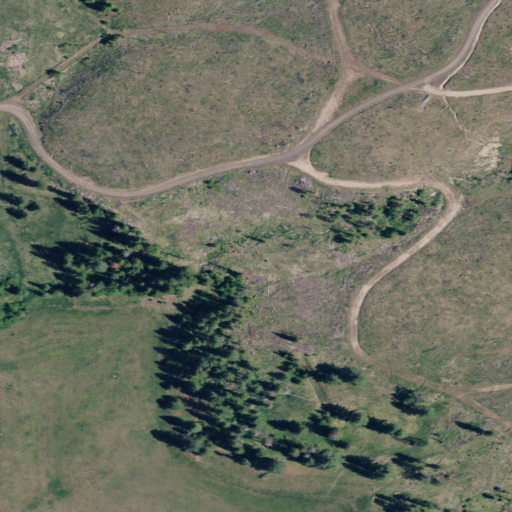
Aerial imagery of valley in Idaho named Akers Gulch containing shrub and evergreen forest